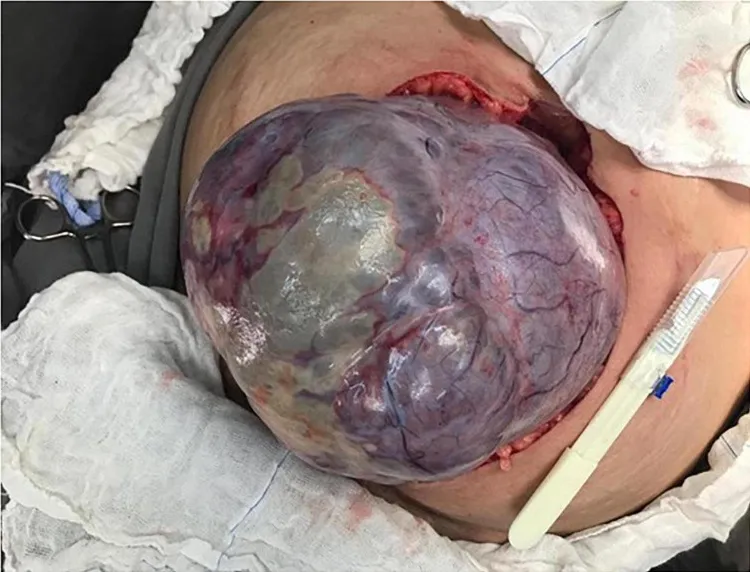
Intraoperative: macroscopic aspect of the right ovarian cystic tumor, with intact capsule, appearing through the surgical incision.
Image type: medical_photograph (other_medical_photograph)